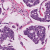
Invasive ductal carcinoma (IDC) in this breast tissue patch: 1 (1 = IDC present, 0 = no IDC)